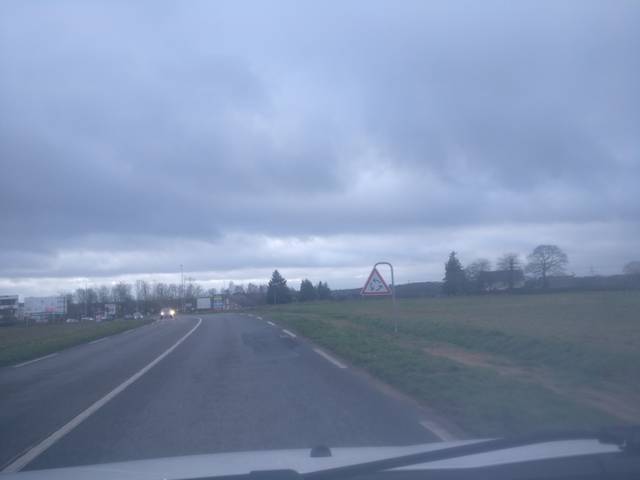
Region: France
Coordinates: 48.133, -1.595